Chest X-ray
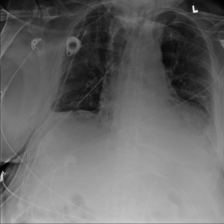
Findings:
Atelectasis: positive
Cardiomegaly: negative
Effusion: positive
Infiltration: negative
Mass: negative
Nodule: negative
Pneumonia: negative
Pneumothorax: negative
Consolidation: negative
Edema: negative
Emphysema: negative
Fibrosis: negative
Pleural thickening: negative
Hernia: negative